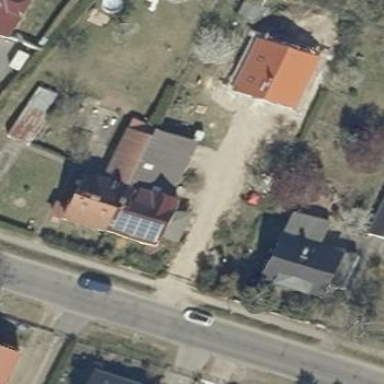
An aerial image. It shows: Semidetached house.